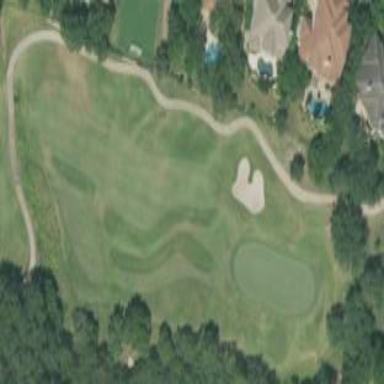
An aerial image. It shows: Rough area in golf course.